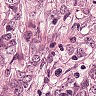
Metastatic tissue present: yes